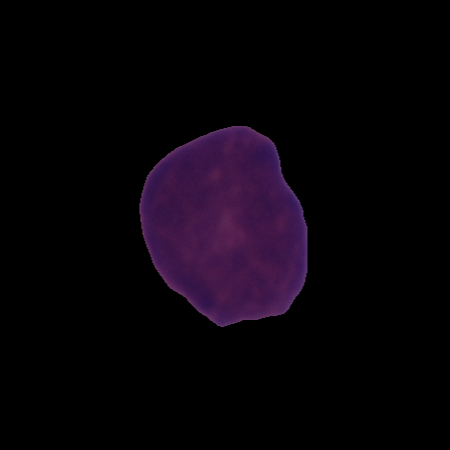
Label: cancer